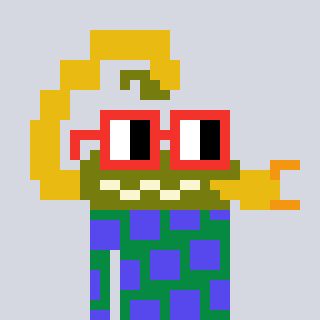
a pixel art character with square red glasses, a scorpion-shaped head and a green-colored body on a cool background